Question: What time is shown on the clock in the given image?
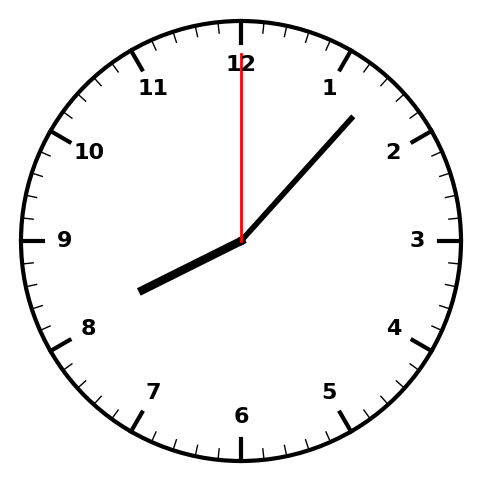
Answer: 08:07:00